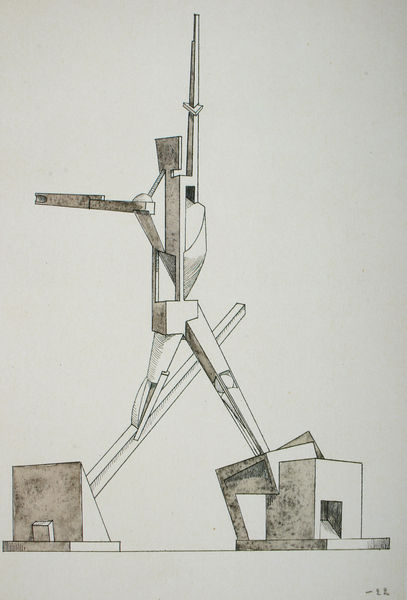
Titel: Torentwurf für ein "Traktorenwerk"
Künstler: Josef Tschaikow
Standort: Moskau
Institution: Tretjakow-Galerie
Schlagwörter: dunkel, braun, grau, hell, schwarz, weiss, zeichnung, gebäude, arme, mensch, boden, figur, skulptur, beine, moderne, abstrakt, flächen, formen, grafik, linien, plastik, stangen, eckig, form, druck, soldat, kugel, schritt, entwurf, geometrisch, gewehr, konstruktion, objekt, geometrie, bau, installation, öffnungen, statisch, schwertt, konstellation